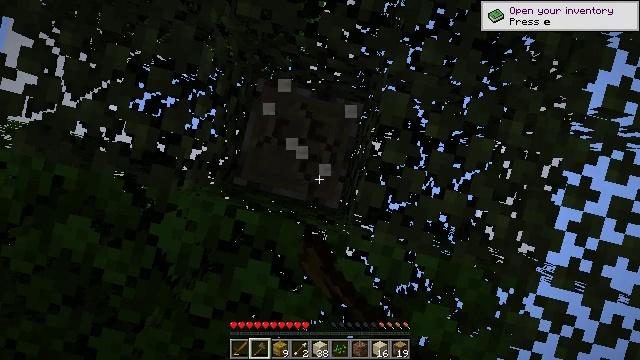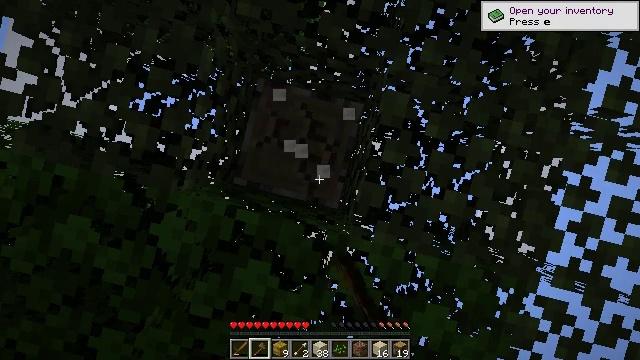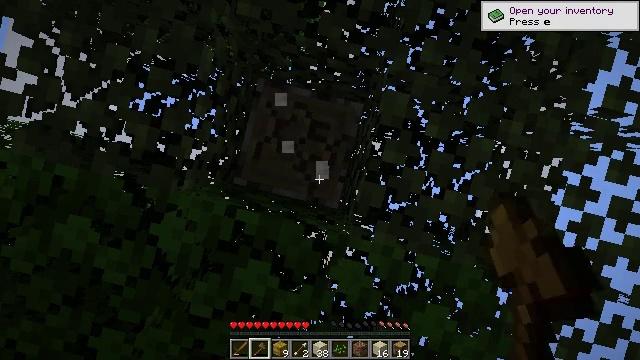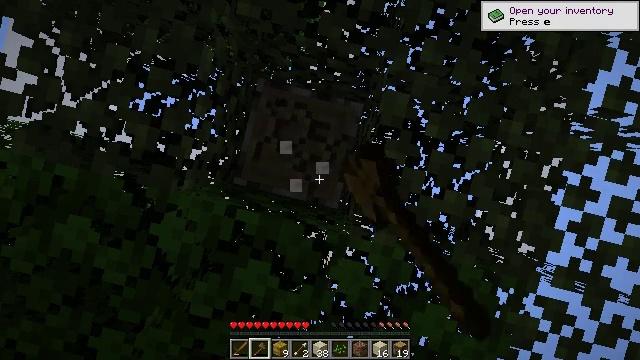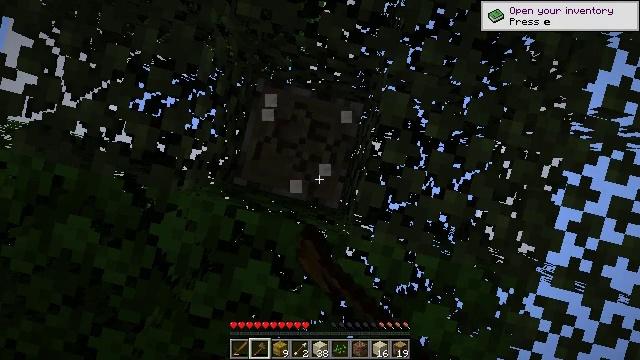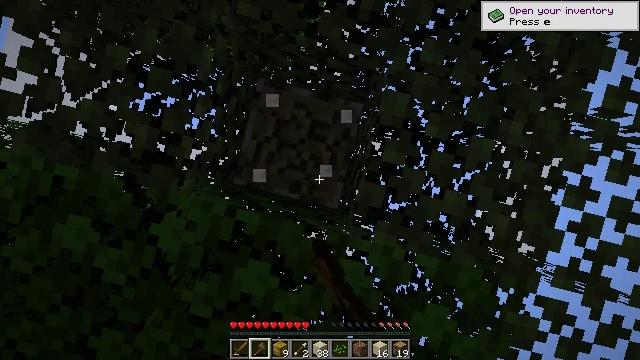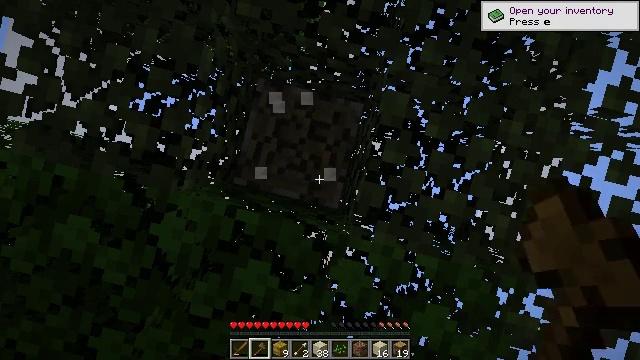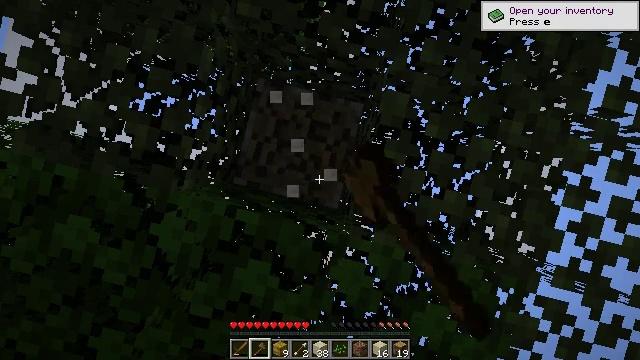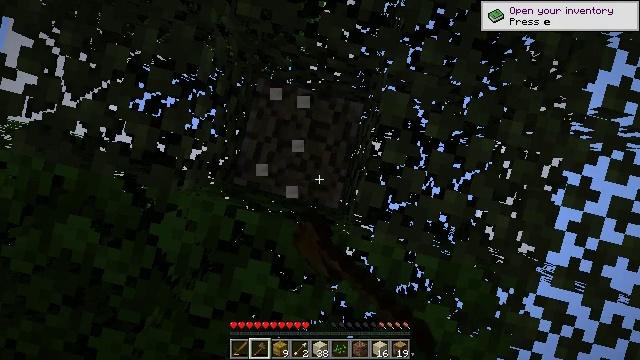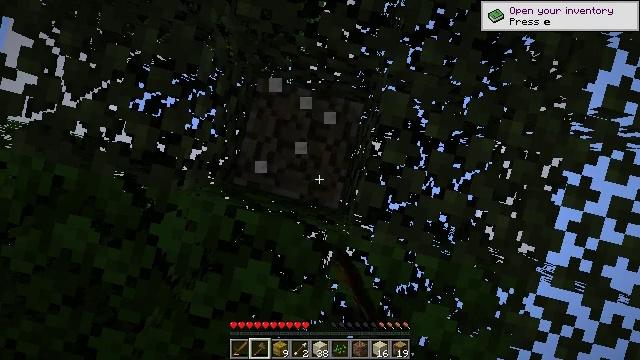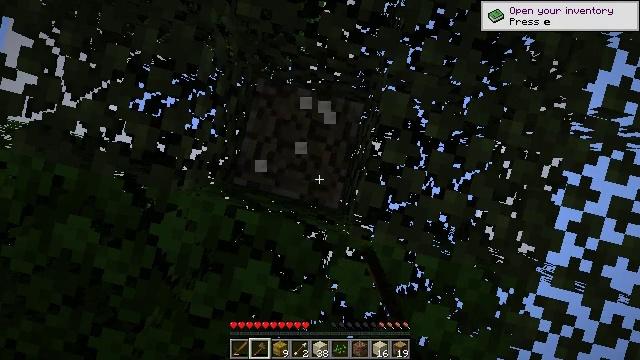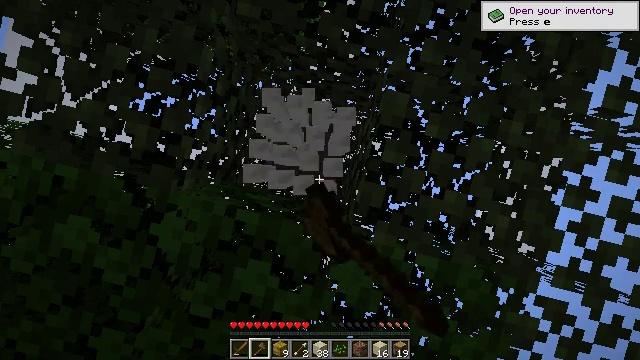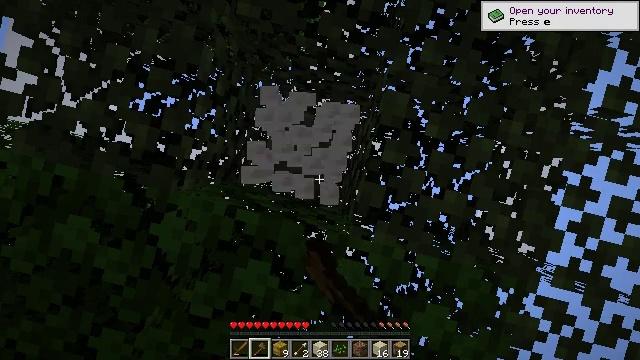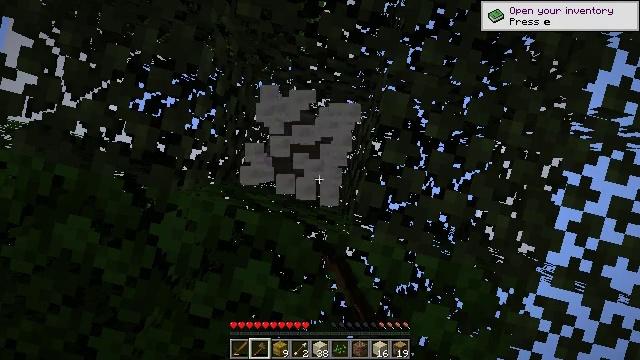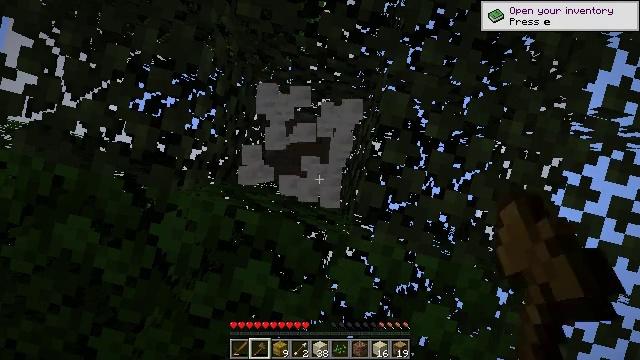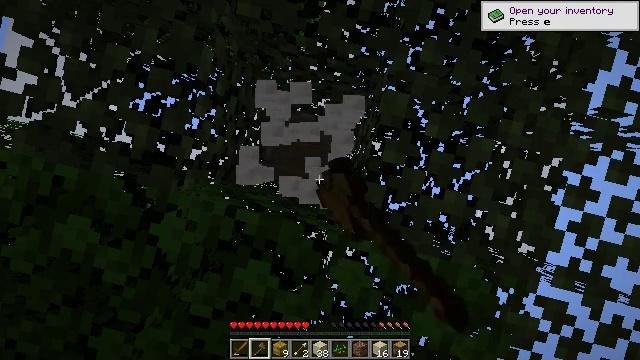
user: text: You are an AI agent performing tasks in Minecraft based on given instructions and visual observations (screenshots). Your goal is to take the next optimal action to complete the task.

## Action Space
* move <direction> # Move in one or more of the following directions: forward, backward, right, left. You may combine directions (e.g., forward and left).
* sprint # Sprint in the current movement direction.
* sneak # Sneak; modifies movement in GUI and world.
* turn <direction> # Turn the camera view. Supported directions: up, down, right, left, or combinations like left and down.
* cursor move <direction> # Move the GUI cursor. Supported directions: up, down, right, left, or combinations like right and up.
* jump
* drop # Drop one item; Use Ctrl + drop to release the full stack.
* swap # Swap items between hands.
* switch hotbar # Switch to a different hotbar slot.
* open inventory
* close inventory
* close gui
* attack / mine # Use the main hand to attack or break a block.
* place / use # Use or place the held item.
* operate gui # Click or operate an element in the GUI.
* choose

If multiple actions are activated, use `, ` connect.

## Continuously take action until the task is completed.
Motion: motion action
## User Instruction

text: Harvest birch logs from birch trees.
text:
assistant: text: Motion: attack / mine
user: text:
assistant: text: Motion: attack / mine
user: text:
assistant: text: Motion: attack / mine
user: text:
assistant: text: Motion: attack / mine
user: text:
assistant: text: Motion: attack / mine
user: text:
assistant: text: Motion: attack / mine
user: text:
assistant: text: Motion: attack / mine
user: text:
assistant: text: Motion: attack / mine
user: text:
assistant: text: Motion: attack / mine
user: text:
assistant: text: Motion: attack / mine
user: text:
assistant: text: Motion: attack / mine
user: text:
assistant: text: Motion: attack / mine
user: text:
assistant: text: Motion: attack / mine
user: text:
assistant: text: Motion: attack / mine
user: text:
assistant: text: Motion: attack / mine
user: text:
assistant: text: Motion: attack / mine
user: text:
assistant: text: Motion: attack / mine
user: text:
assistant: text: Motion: attack / mine
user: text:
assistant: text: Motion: attack / mine
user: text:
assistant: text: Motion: attack / mine
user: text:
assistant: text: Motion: attack / mine
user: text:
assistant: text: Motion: no_op
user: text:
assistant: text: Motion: no_op
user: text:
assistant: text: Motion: no_op
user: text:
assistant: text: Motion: no_op
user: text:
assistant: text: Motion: no_op
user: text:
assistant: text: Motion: attack / mine
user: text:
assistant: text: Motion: attack / mine
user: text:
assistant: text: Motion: attack / mine
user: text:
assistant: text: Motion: attack / mine